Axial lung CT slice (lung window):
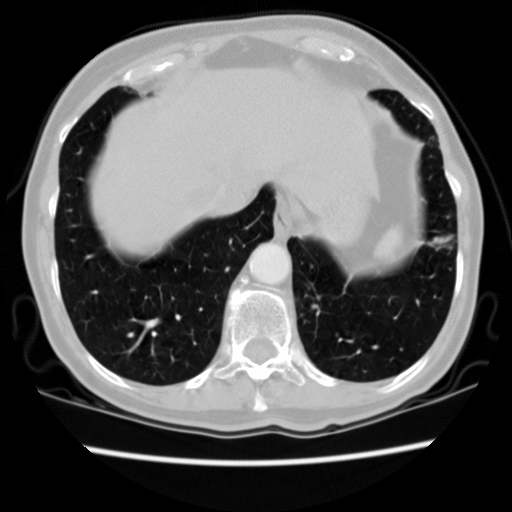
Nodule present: no